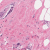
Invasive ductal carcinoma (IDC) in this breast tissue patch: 0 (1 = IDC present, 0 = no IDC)